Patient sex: M
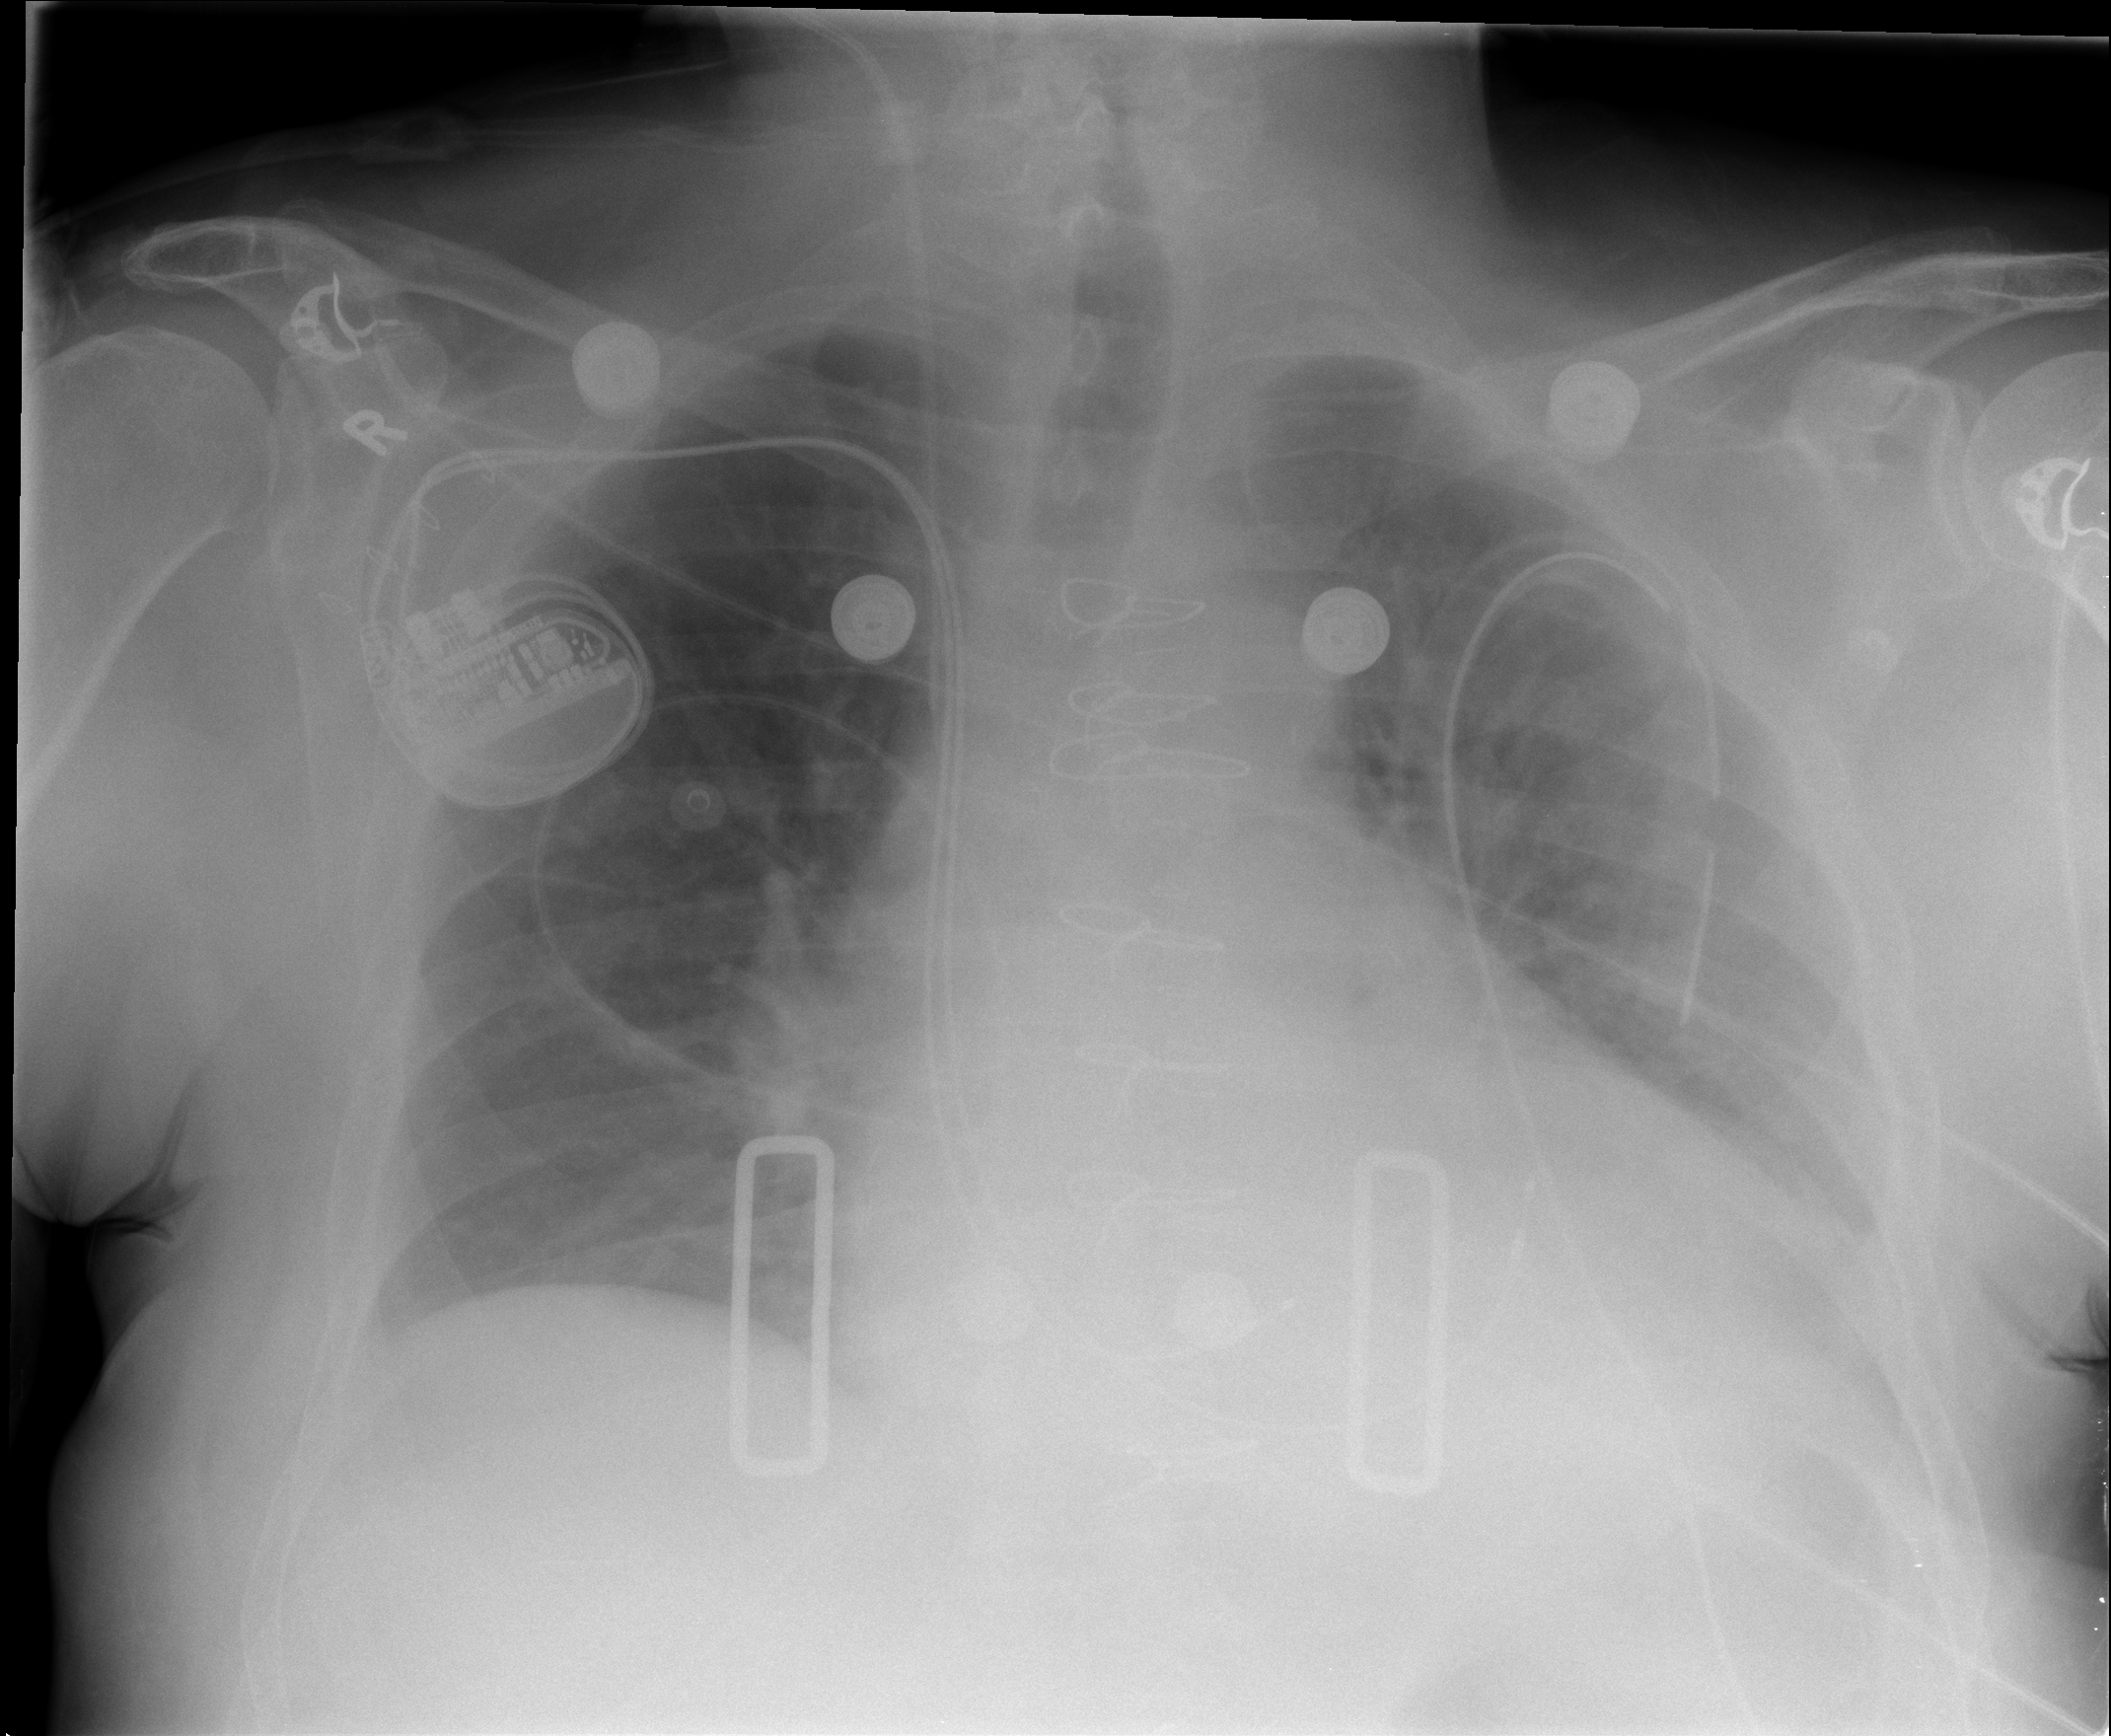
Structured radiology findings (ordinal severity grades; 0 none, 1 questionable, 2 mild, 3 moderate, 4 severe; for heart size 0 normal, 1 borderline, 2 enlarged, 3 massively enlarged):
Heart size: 0
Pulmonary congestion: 0
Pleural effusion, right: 0
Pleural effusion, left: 0
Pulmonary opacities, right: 0
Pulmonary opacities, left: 0
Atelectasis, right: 0
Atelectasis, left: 1